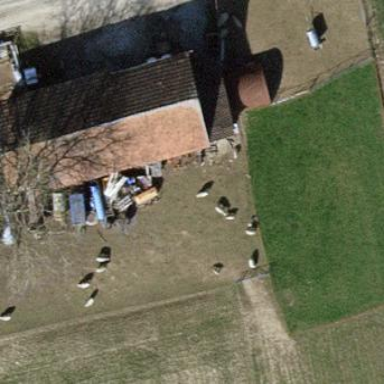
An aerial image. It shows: Shed building.